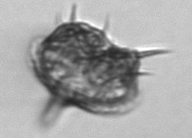
Label: Amylax